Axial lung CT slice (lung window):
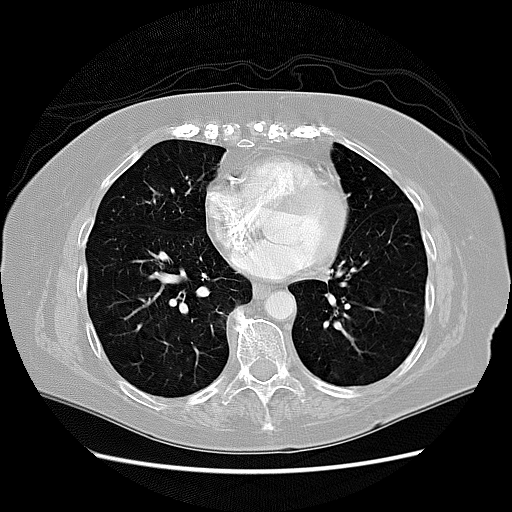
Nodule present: no